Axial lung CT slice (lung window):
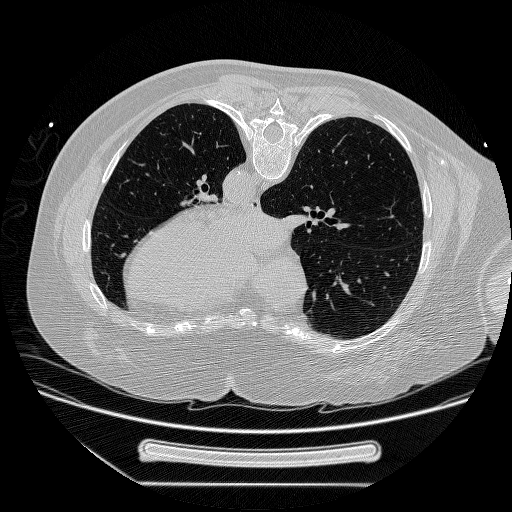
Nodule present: no